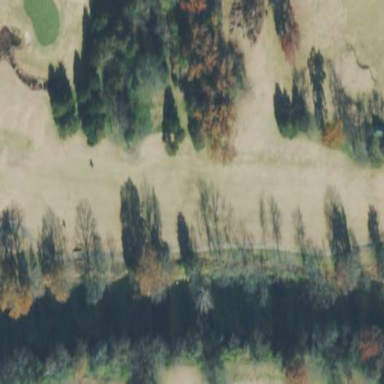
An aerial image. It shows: Scenic golf fairway.